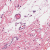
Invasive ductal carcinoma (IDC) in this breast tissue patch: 0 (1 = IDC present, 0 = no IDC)